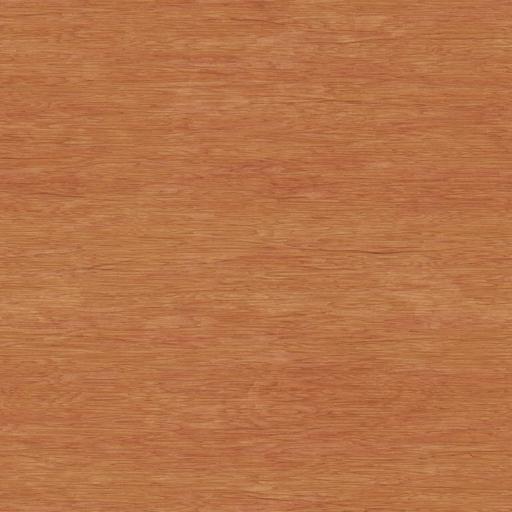
Tags: wood